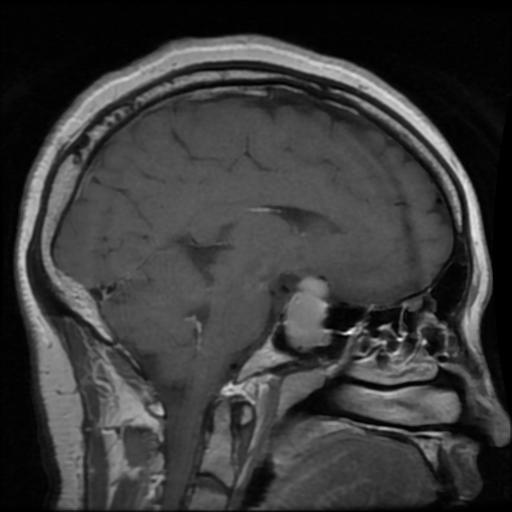
Label: pituitary